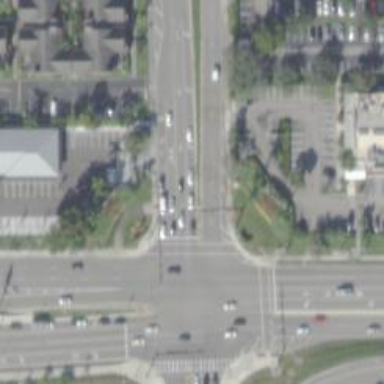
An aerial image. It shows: Crossing with marked lines on the road.